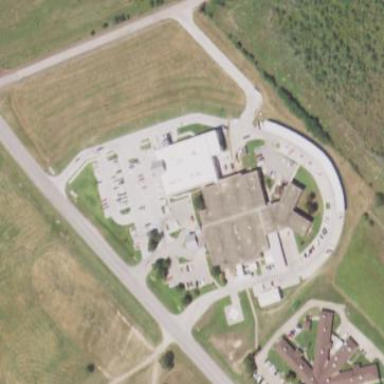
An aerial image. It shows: Healthcare facility identified as hospital.